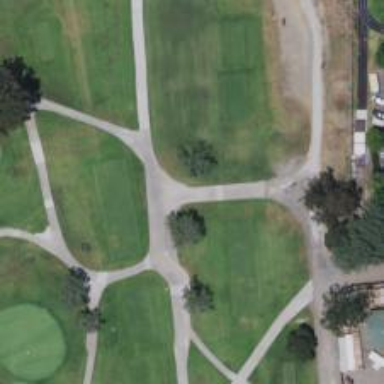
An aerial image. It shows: Golf cartpath that is also road path.